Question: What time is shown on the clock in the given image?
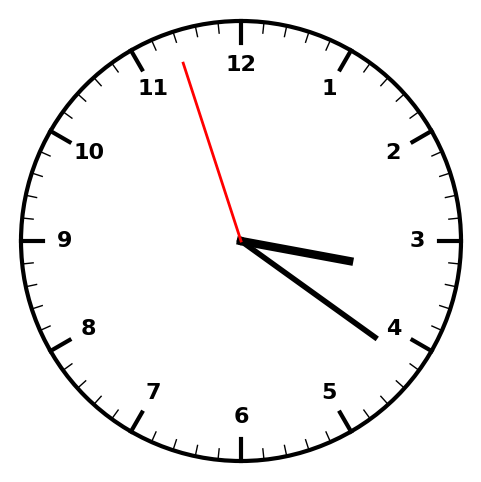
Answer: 03:20:57